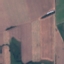
Land use / land cover class: AnnualCrop